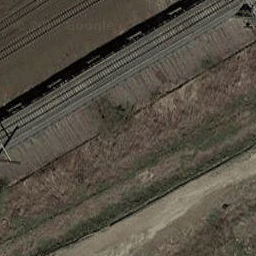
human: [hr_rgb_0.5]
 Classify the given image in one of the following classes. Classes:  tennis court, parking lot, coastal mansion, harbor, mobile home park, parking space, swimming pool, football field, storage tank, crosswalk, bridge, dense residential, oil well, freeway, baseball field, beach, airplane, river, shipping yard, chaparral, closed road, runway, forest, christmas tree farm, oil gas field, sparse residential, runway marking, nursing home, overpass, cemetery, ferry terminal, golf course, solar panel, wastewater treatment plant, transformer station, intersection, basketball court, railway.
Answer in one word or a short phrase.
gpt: railway